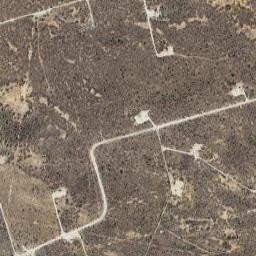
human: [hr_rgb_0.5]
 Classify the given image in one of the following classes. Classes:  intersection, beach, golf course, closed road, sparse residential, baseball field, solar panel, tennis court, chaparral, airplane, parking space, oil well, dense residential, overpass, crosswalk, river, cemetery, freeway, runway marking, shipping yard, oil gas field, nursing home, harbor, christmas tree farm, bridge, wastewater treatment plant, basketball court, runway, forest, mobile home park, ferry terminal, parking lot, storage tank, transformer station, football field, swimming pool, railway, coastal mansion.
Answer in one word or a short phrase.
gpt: oil gas field